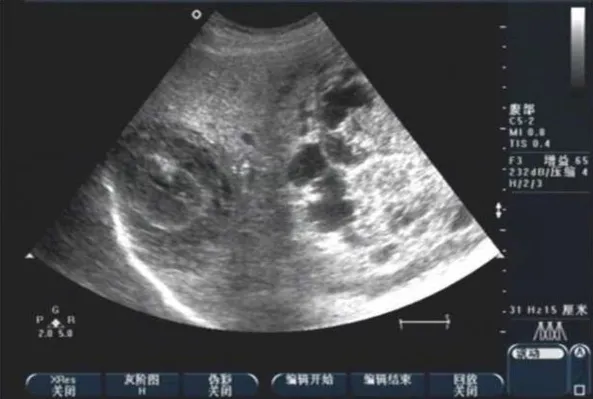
Ultrasound images of the mass in the right liver and abdominal cavity.
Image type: radiology (ultrasound)